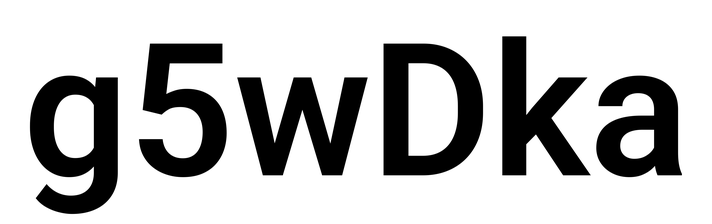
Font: Roboto_SemiBold